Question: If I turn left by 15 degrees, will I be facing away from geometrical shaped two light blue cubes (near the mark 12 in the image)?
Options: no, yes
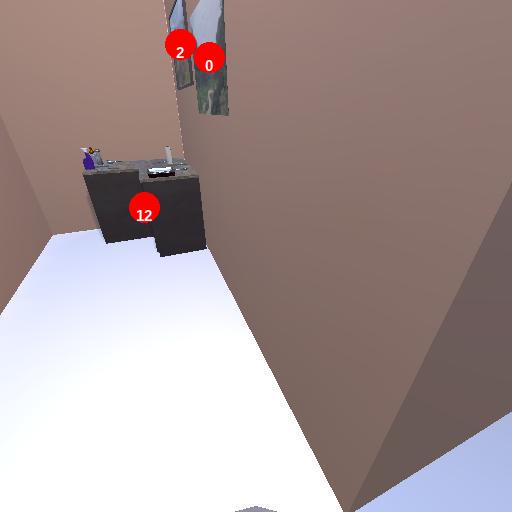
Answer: no